Field crop: maize
Growth stage: 2
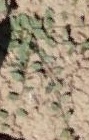
Species: convolvulus